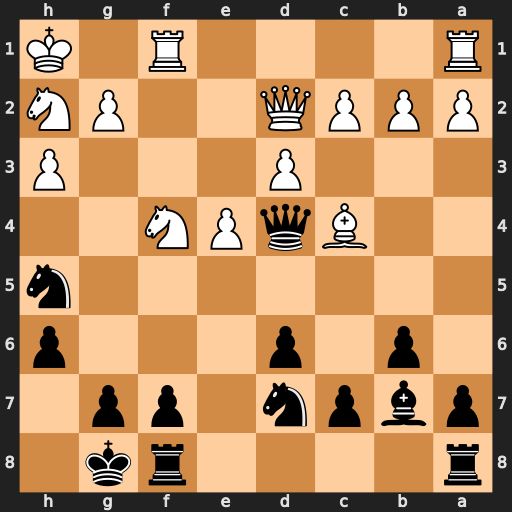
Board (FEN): r4rk1/pbpn1pp1/1p1p3p/7n/2BqPN2/3P3P/PPPQ2PN/R4R1K
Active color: b
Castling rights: -
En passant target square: -
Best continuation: Ng3#